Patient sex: M
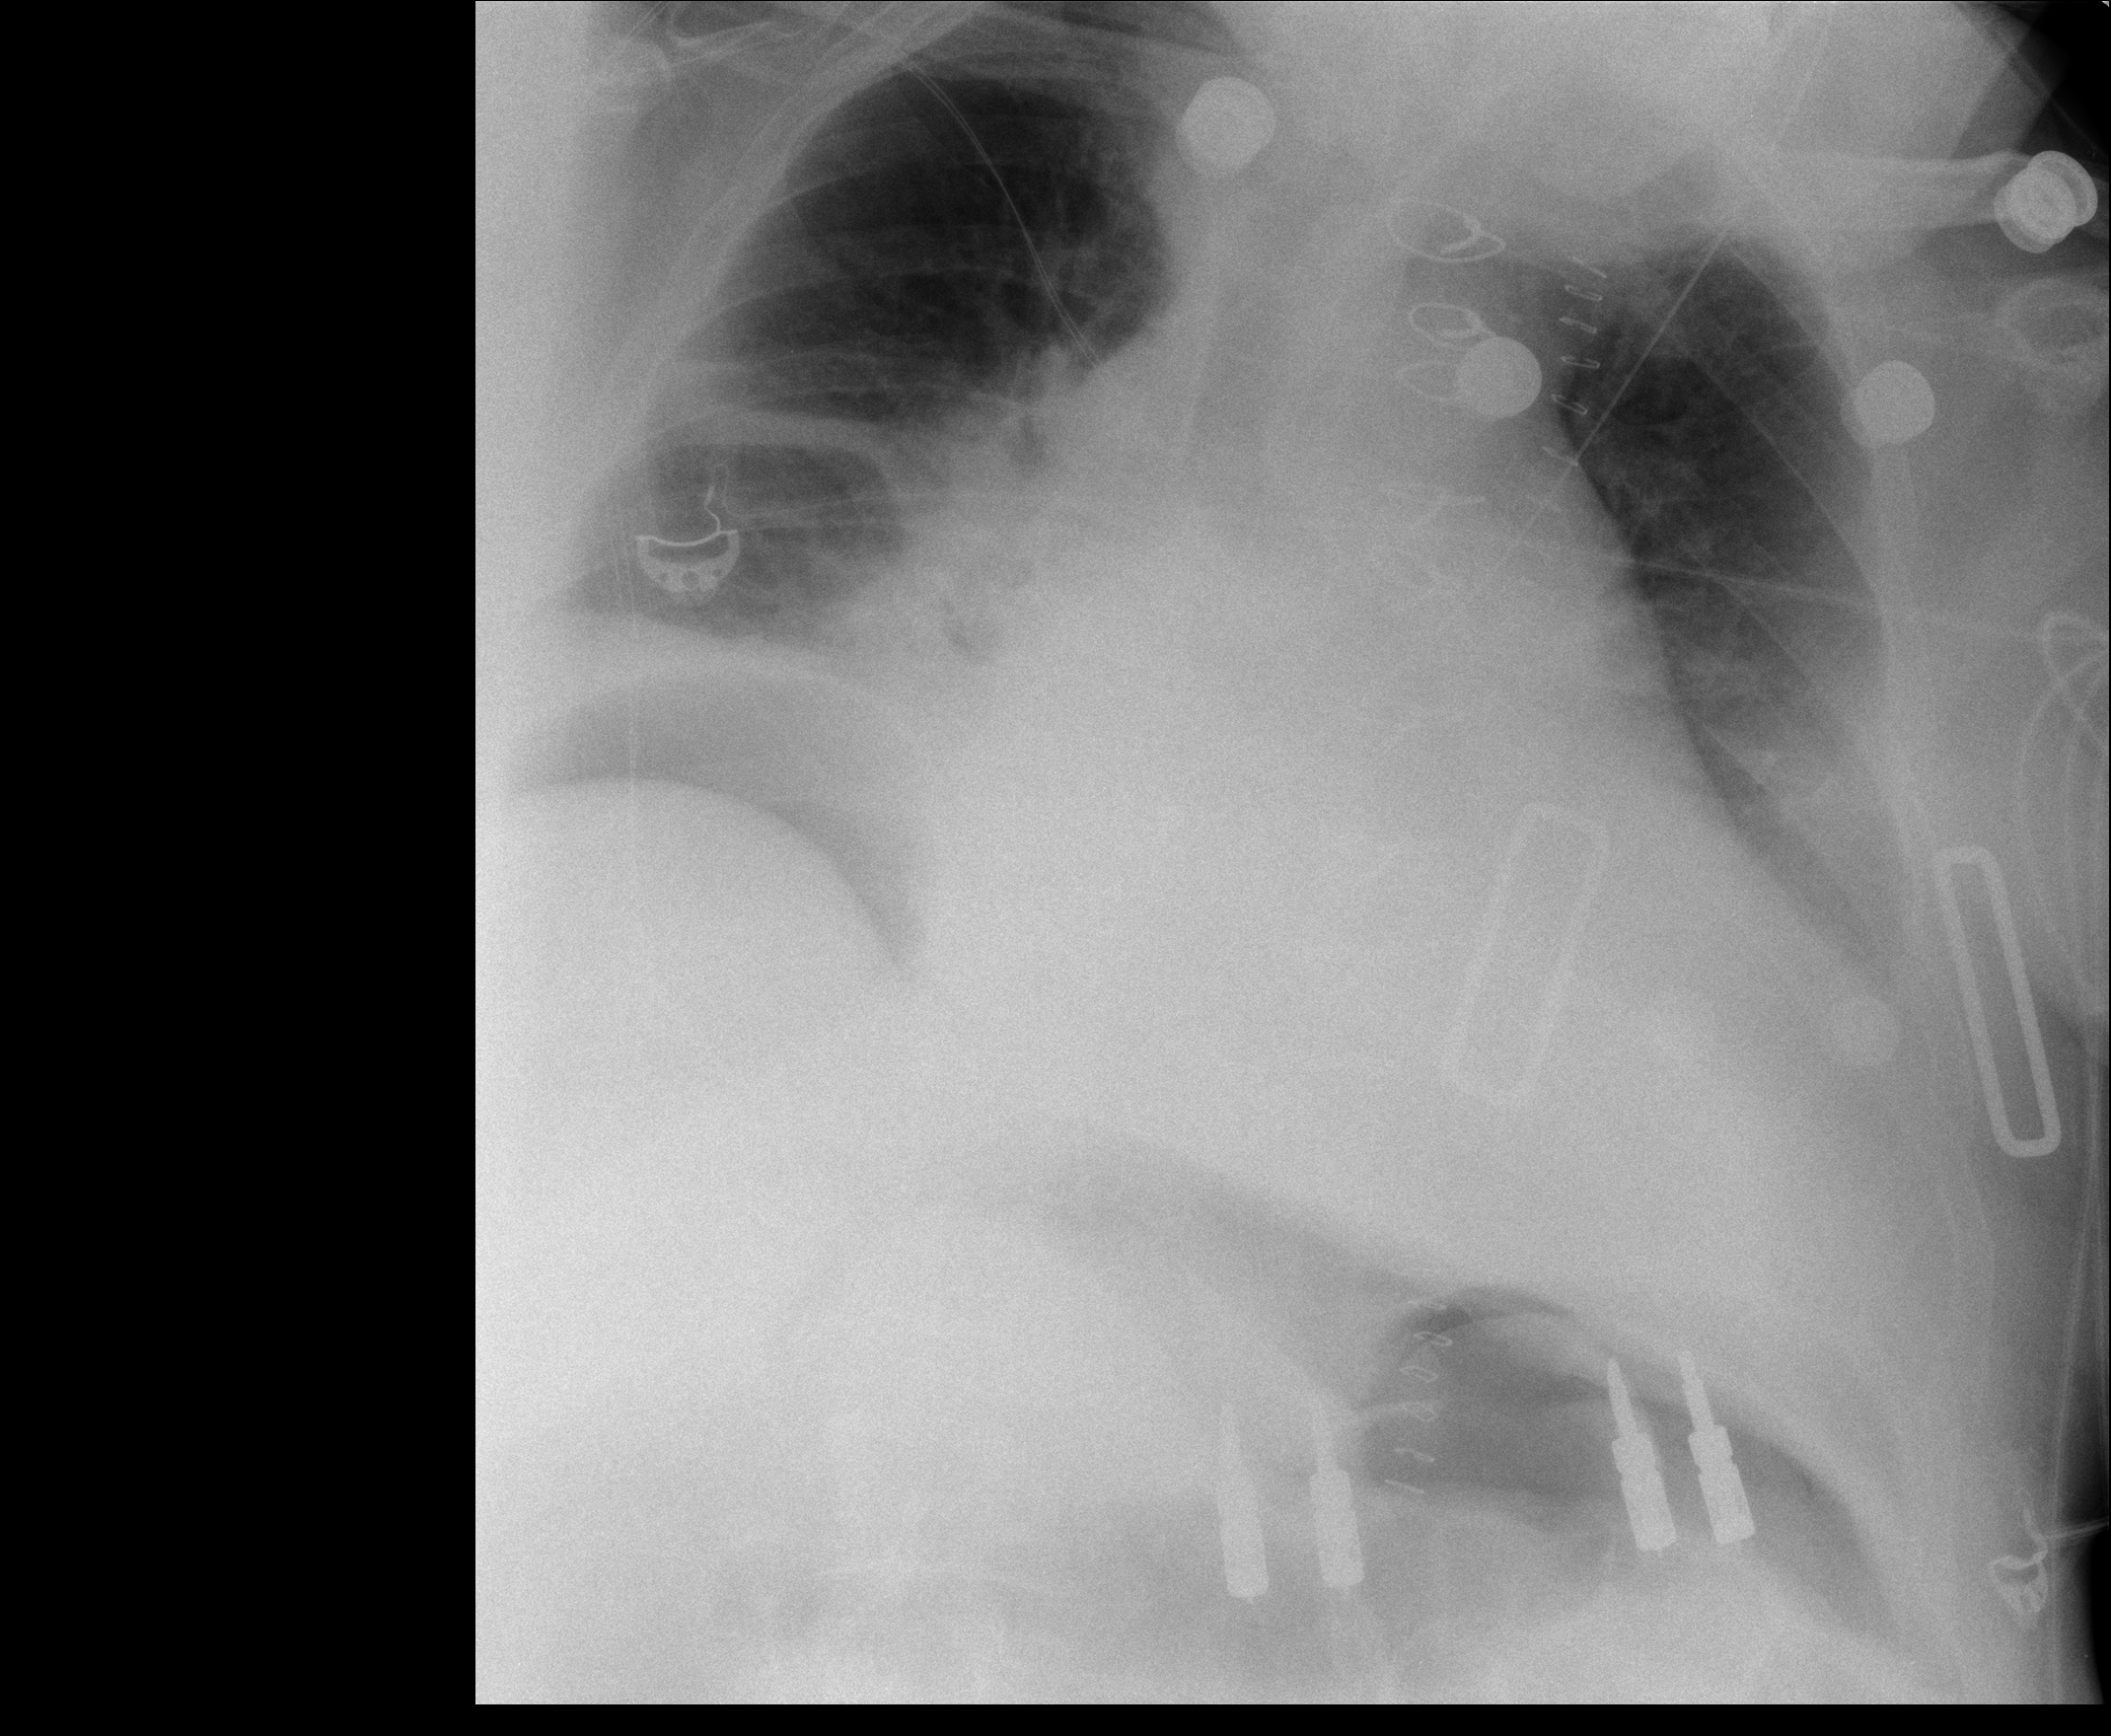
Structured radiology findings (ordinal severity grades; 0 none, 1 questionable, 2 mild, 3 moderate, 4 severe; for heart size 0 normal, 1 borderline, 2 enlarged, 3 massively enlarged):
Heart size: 2
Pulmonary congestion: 2
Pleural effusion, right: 2
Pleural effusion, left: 2
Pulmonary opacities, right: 2
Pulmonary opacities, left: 0
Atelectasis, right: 2
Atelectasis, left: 2